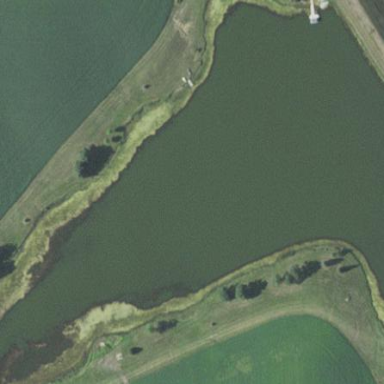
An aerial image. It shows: Pond with natural water.